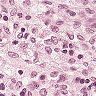
Metastatic tissue present: no